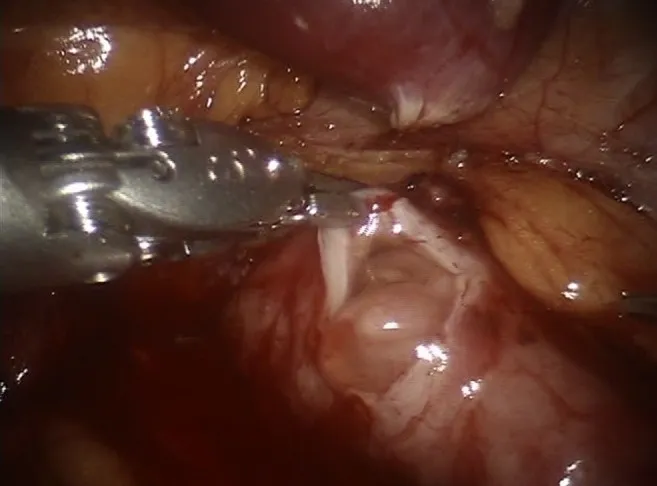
Intraoperative view of ureteral polyp protruding outside from the incision of UPJ.
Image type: medical_photograph (other_medical_photograph)